Question: When I run 'aiStarter.exe' as administrator, and the click on connect to the emulator in <URL>, then the emulator starts, the black screen with android is displayed and after a couple of seconds I get the android home screen.
Then every couple of seconds, a line "127.0.0.1 - date/hour/ "GET/echeck/..." is added in 'aiStarter.exe', and on <URL> the message asking me to wait a minute or two while it's starting emulator remains. I have waited for something to happen at this point for 30 minutes, but nothing changes.

If I understood it well, the companion should be automatically launched and then I should be asked if I when to update it. But this never happens, it is as if emulator get stuck just before companion get launched, or App Inventor never recognizes that emulator has started.
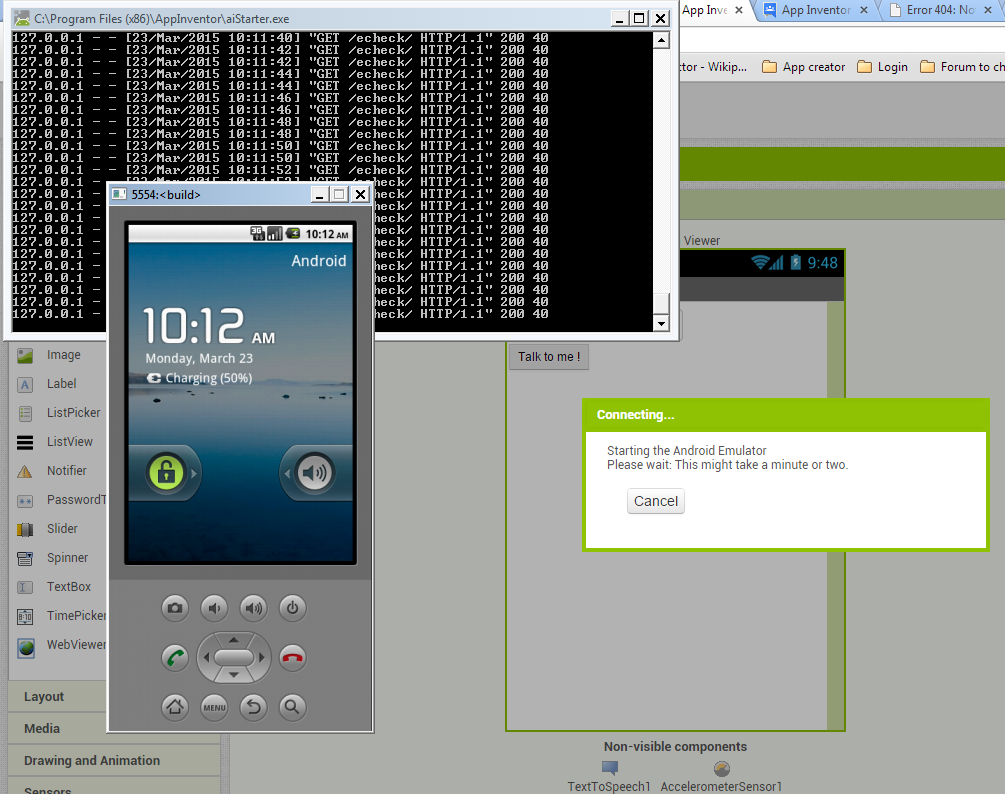
Answer: There is a simple fix to that bug:
once your emulator is loaded (just wait until you see that: pct1), don't close anything, just open Windows Task Manager (++ or ++ -> 'Task Manager') in the process kill the adb.exe () cf. pct2. Don't do anything else, wait for few second and you will see a new popup to <URL> saying that it has detected the emulator. Repeat that each time the emulator stuck.
pct1:

pct2:

This seems to force adb to listen on the port 8001
EDIT1 an other way to kill and restart adb.exe:
List item:
1. put your UAC (in start menu) at the lower level
2. launch your emulator, when it's ready (SD card prepared) do the following
3. go in C:\Program Files (x86)\AppInventor\commands-for-appinventor right click new and "text" and rename this file run.bat (to change .txt in .bat)
4. right click to edit the file with notepad
5. write just: CMD
6. save and close
7. now double click that run.bat file
8. write: adb kill-server (press enter and wait)
9. write: start-server (your emulator should now connect)
Edit2: Genymotion works much faster with app inventor 2.